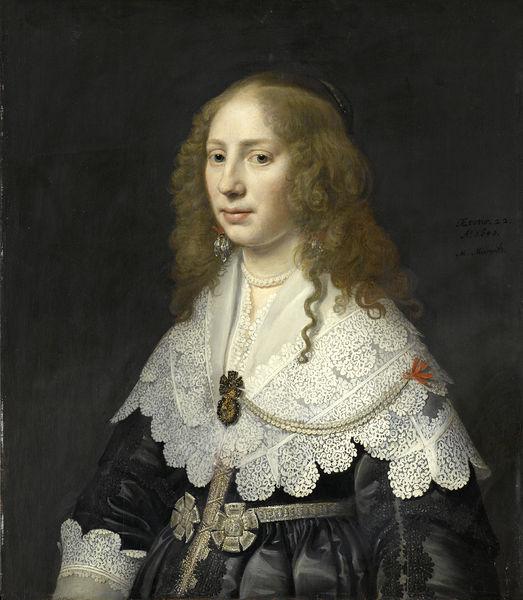
Titel: Portret van Aegje Hasselaer
Künstler: Michiel Jansz. van Mierevelt
Standort: Amsterdam
Institution: Rijksmuseum
Schlagwörter: kleid, samt, locken, kette, blue, red, white, belt, black, collar, dark, dress, face, gold, gray, hair, lace, nose, painting, portrait, woman, pink, silver, man, girl, eyes, ribbon, black and white, shawl, purple, shadow, mouth, necklace, blond, satin, cheeks, tudor, earring, rose, lips, pearls, paint, medal, tan, black dress, lange nase, pin, earing, chain, cuffs, brows, broche, ringlets, fichu, fasten, trüber blick, 한 여성의 그림이다, 머리가 곱슬머리이다, 레이스가 달린 옷을 입고있다, 귀족여성인것처럼 보인다